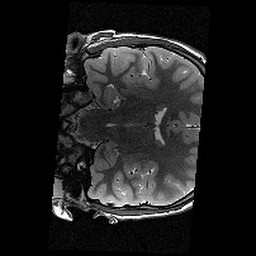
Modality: T2w
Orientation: coronal
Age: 13
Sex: female
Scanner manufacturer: siemens
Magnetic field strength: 3 T
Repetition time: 9.23 s
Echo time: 0.067 s